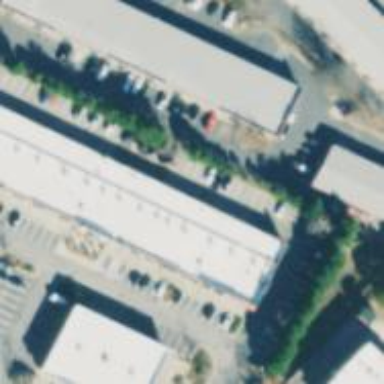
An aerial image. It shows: Retail building.